Question: It is required to place a number of queens so that there is a queen in each row and column. Find the number of different placements of queens that satisfy the constraint that queens cannot attack each other. Now that some queens have been placed in the existing picture, how many different combinations of placements are there for the remaining queens?
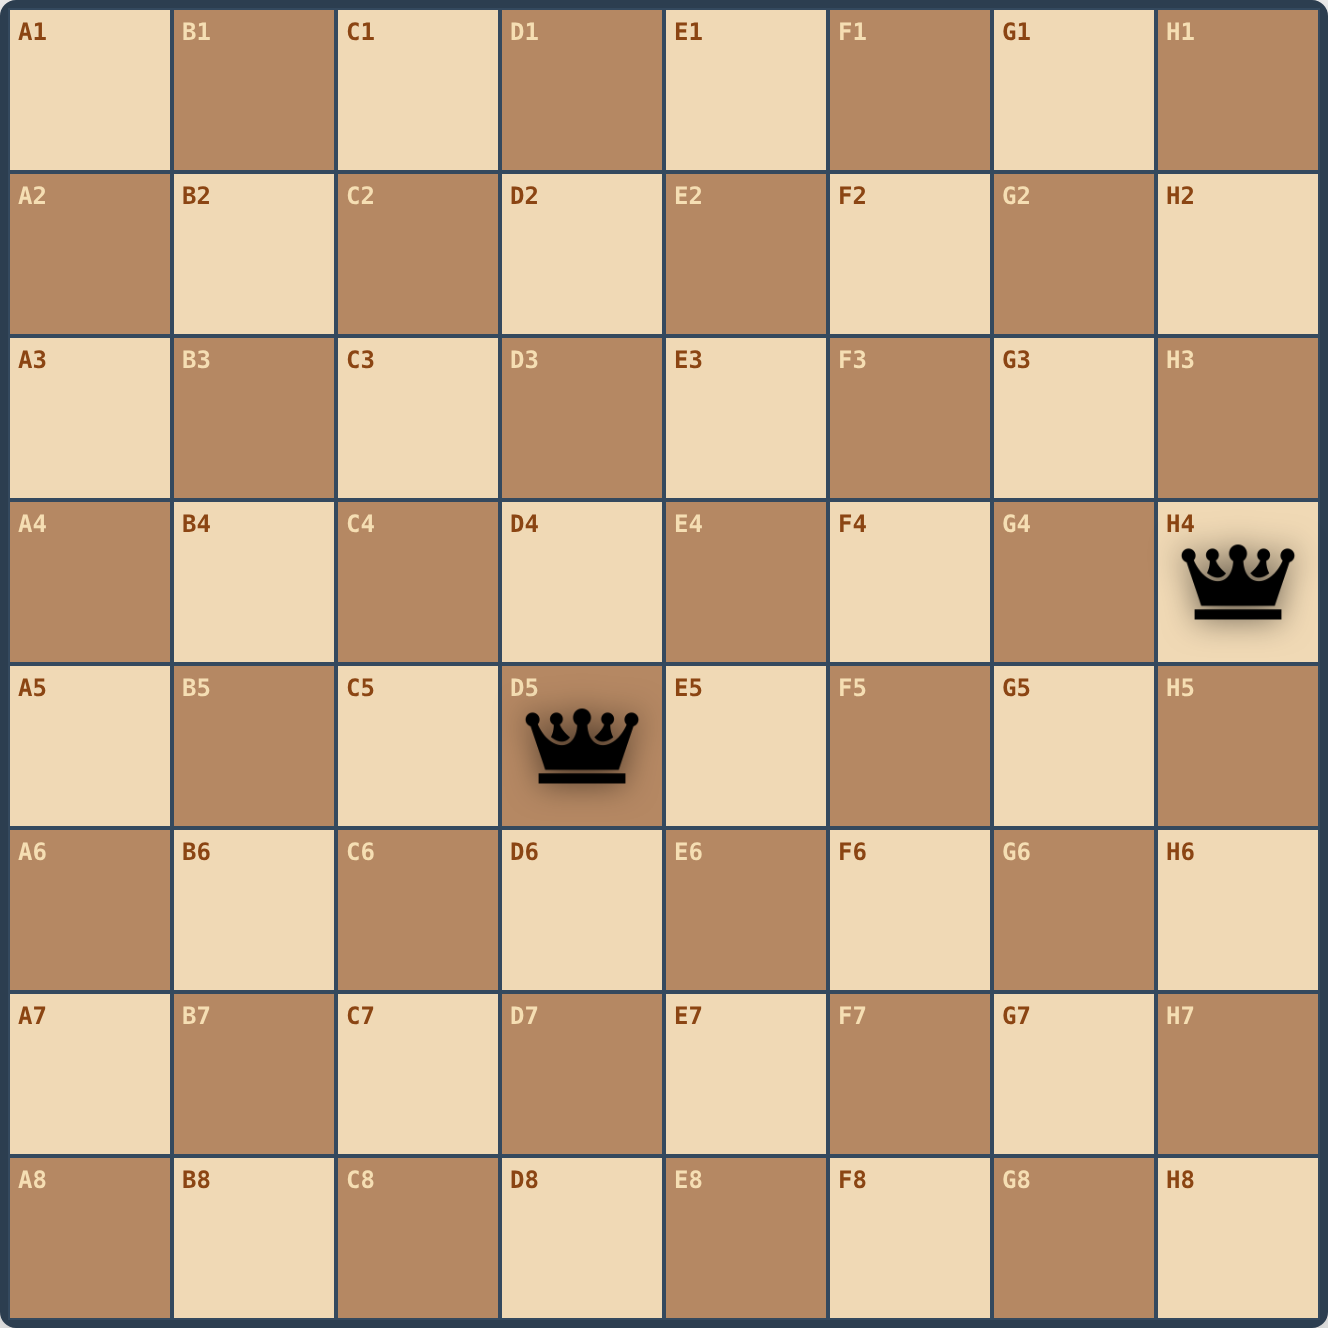
Answer: 1